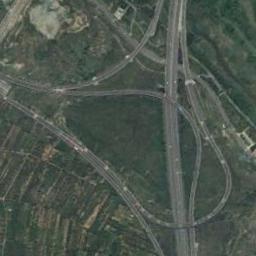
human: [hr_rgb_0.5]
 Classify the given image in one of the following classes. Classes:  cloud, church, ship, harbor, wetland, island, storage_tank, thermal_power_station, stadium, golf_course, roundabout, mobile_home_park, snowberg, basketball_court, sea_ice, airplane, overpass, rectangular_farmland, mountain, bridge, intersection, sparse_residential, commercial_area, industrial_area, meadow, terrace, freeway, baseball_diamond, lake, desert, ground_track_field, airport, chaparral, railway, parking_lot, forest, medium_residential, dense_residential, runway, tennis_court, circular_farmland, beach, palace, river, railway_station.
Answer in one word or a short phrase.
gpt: overpass